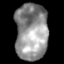
Tissue: skin
Cell type: Epithelial cells
Senescence score: 0.1813
Nuclear area (px): 1810
Mean DAPI intensity: 146.36